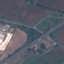
Land use / land cover class: Highway